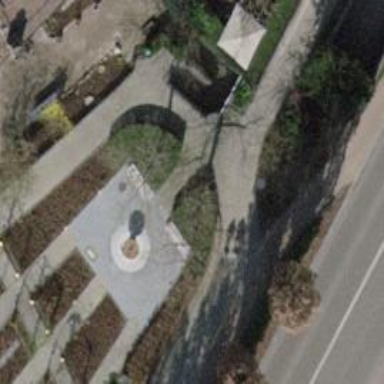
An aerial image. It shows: Bubbler fountain.